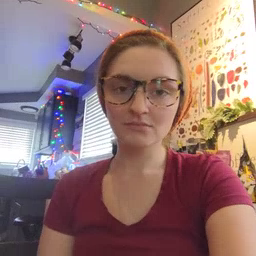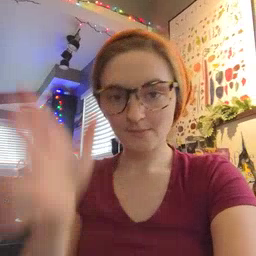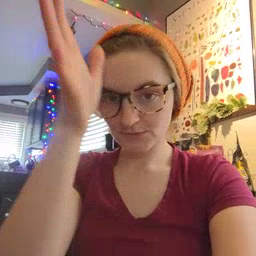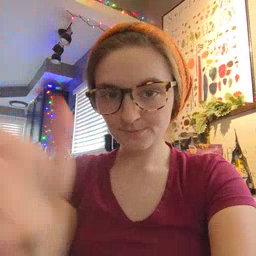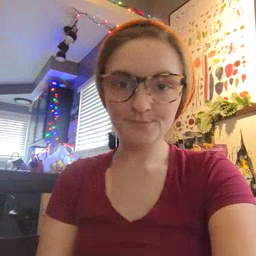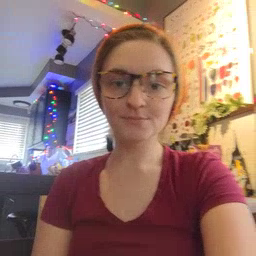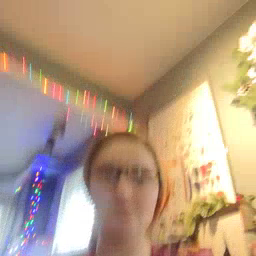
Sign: grandpa